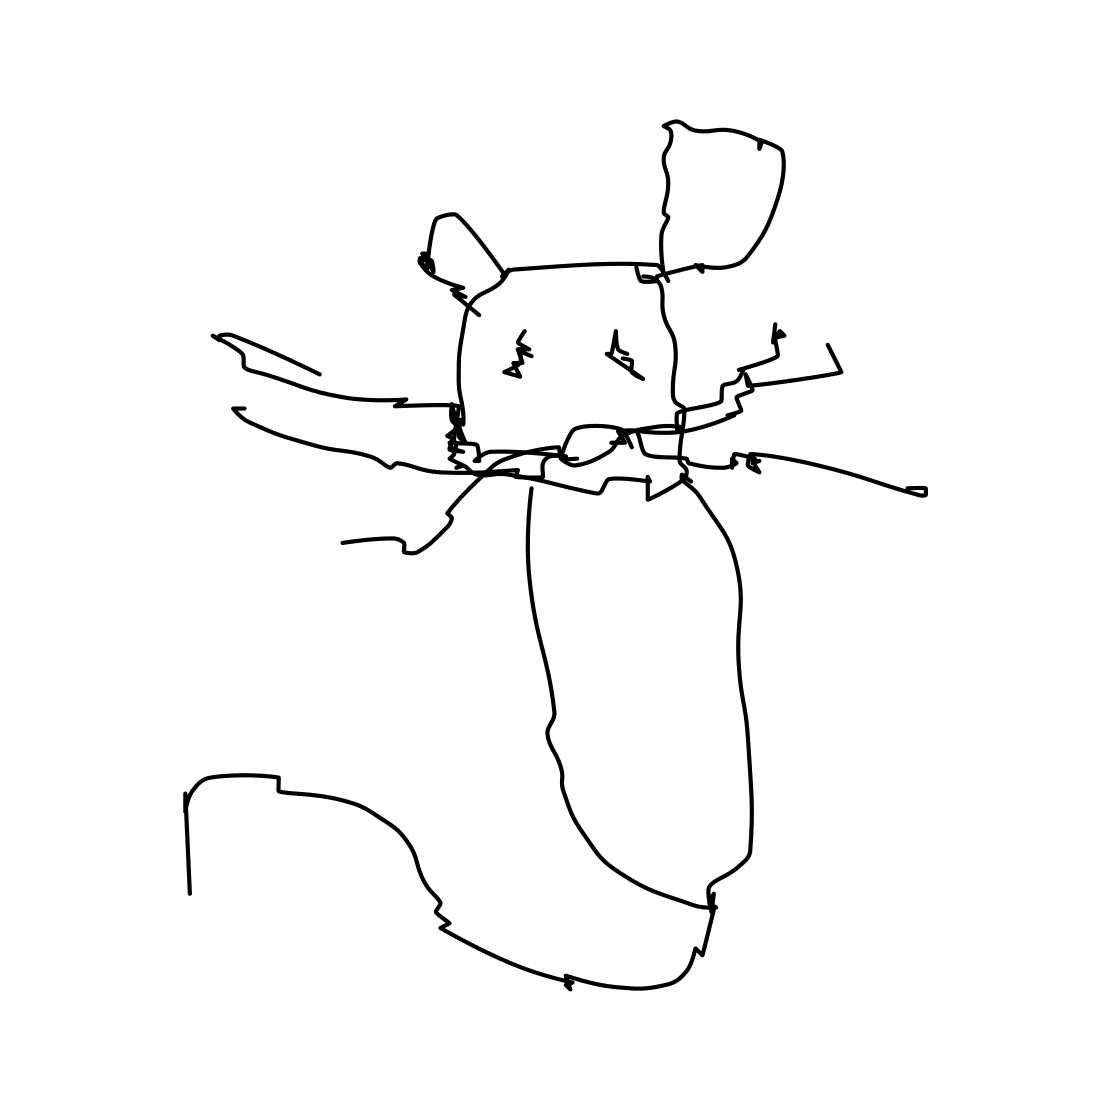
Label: cat